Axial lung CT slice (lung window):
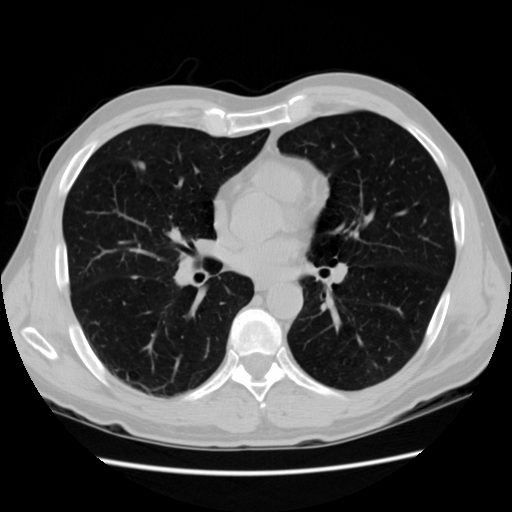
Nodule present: yes
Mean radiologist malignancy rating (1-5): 3